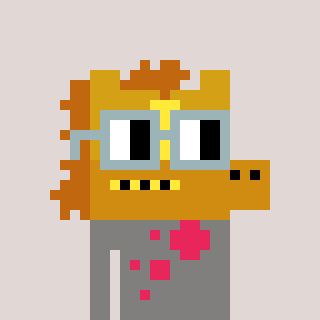
a pixel art character with square dark gray glasses, a yellow horse-shaped head and a bluegrey-colored body on a warm background